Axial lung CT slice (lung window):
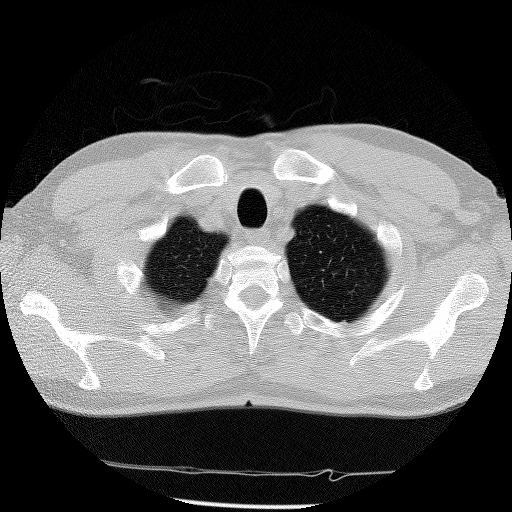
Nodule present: no